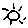
Label: sun